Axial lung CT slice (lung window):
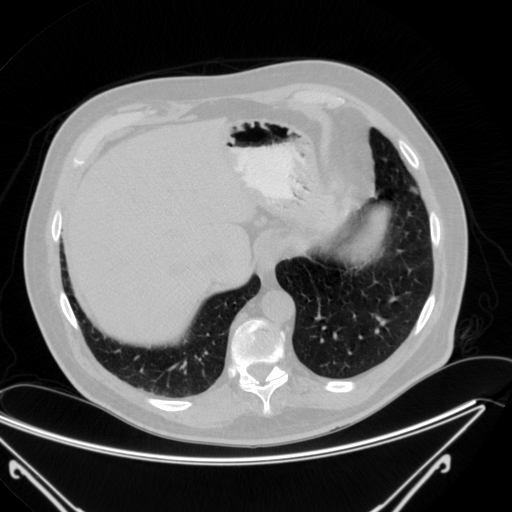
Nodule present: no